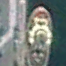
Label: Towing_vessel